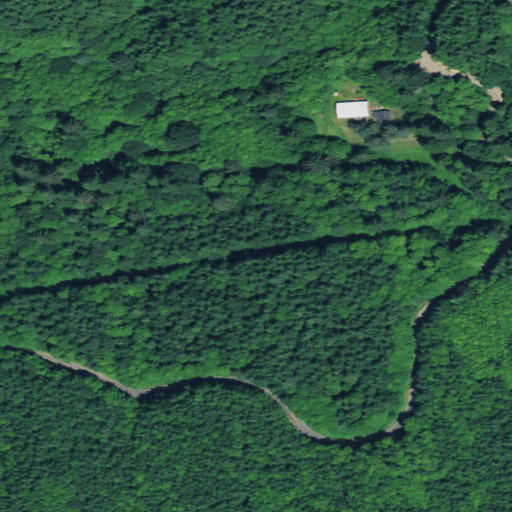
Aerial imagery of gap in Oregon named Pioneer Summit containing mixed forest, open development, evergreen forest, deciduous forest, low intensity development, and shrub